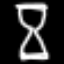
Label: hourglass